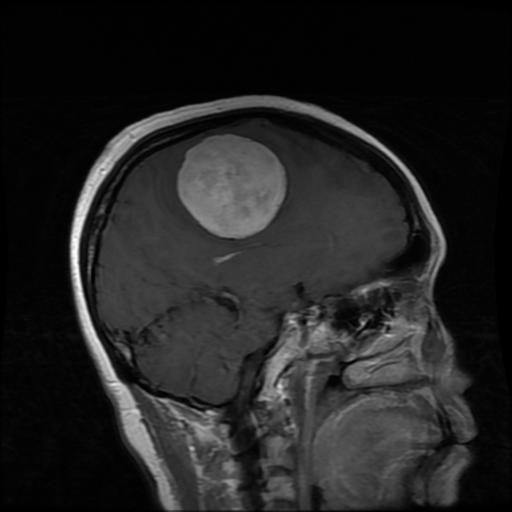
Label: meningioma